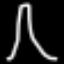
Label: The Eiffel Tower